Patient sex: F
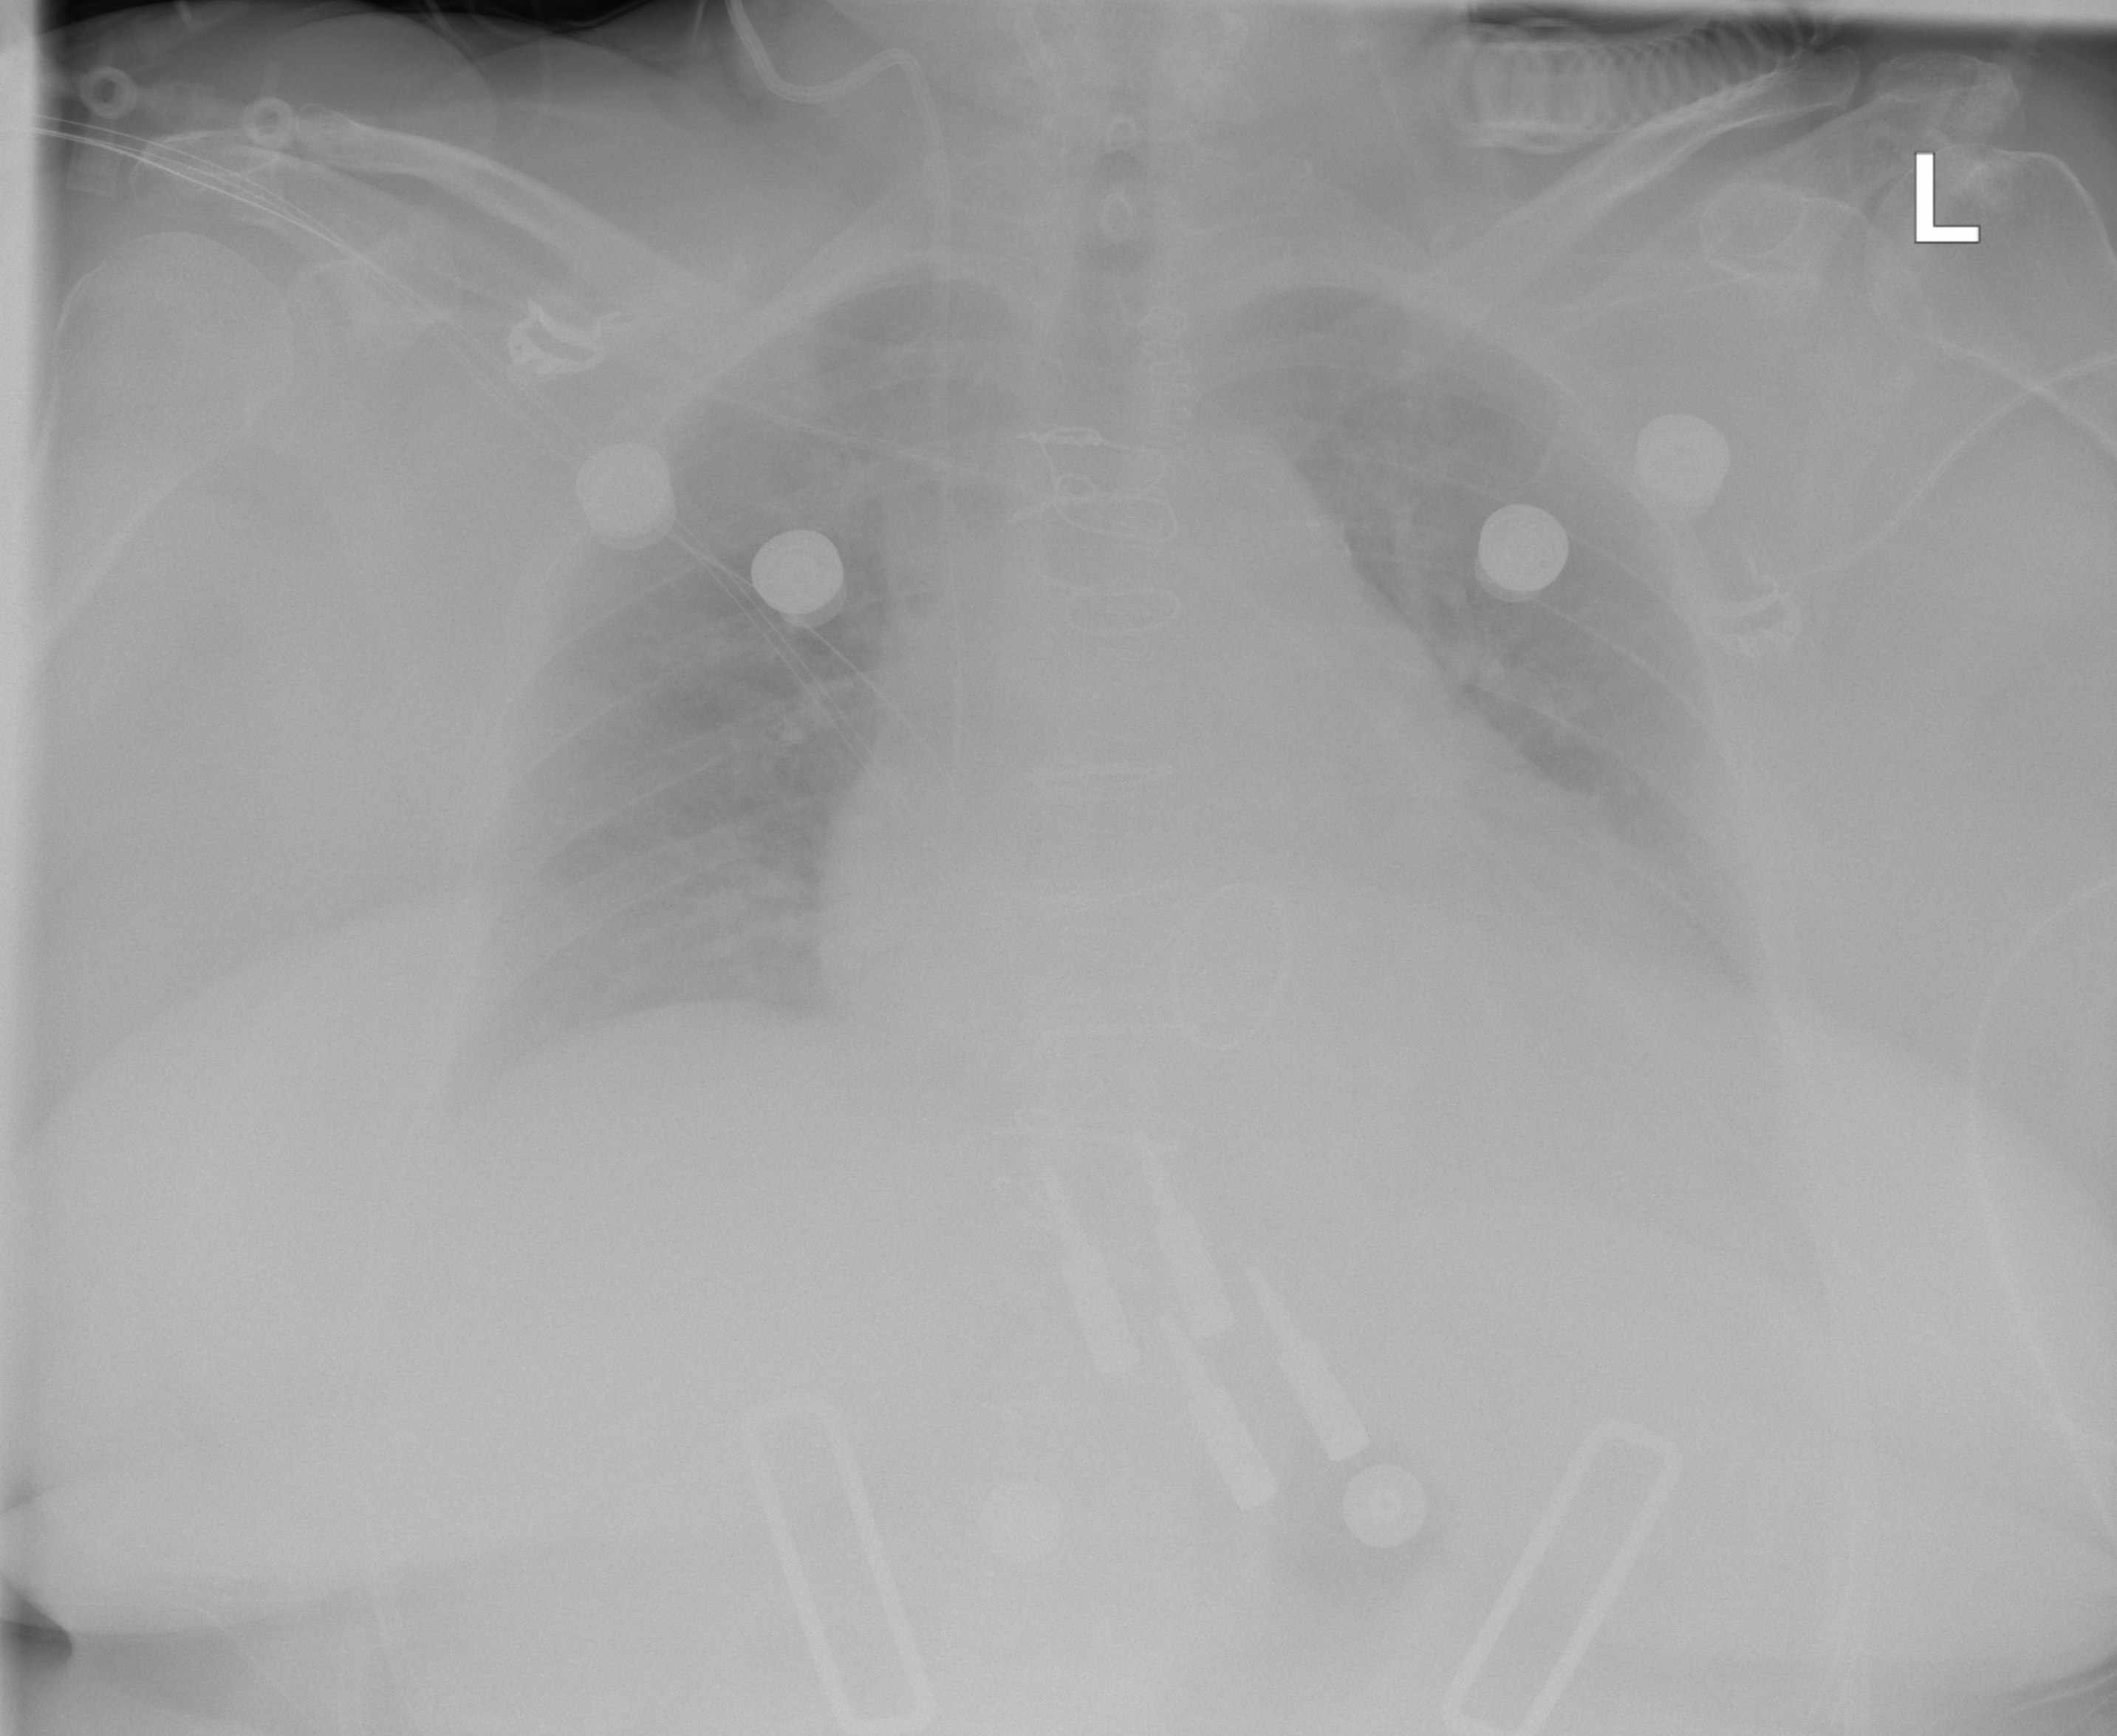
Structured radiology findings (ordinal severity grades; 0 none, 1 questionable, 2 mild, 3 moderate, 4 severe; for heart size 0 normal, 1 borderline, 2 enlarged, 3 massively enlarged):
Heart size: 2
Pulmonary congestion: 0
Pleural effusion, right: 0
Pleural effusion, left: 0
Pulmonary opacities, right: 0
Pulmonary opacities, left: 0
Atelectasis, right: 1
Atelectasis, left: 1